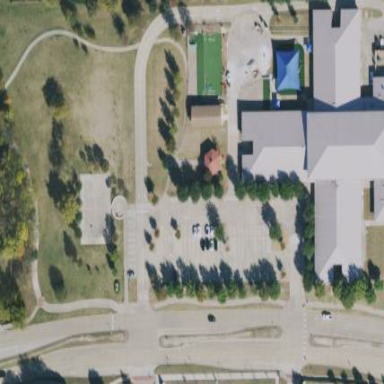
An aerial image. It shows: School building.